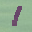
Label: 1